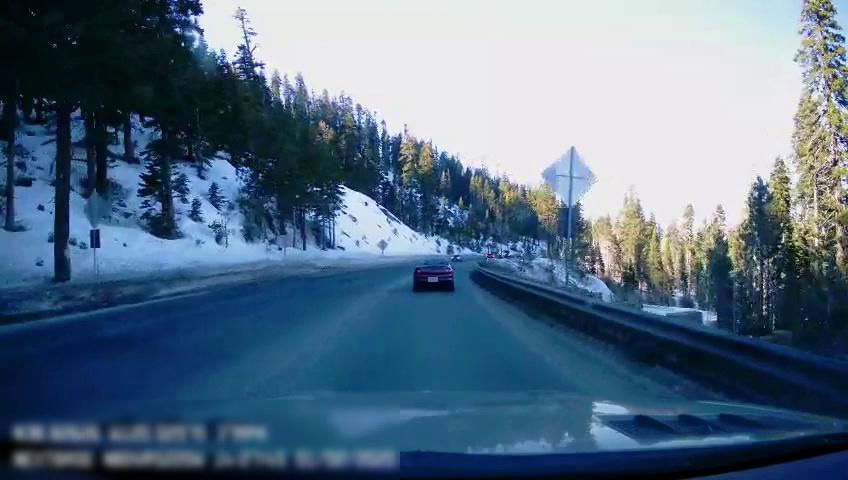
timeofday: Day
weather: Sunny
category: Drivable Space
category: Vehicles | Car
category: Vehicles | Car
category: Lanes | Opposite Lane
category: Lanes | Opposite Lane
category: Lanes | Current Lane